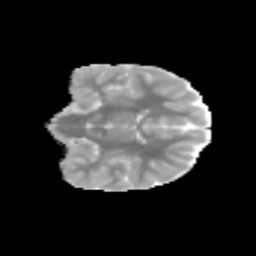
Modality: MD
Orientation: coronal
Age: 9
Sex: female
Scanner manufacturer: siemens
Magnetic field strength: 3 T
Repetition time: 3.8 s
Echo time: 0.07 s